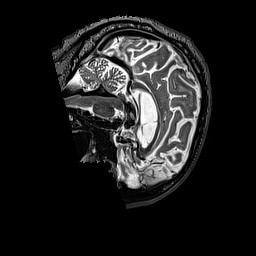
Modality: T2w
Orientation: sagittal
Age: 68
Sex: male
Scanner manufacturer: siemens
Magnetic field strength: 3 T
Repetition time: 3.2 s
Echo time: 0.567 s